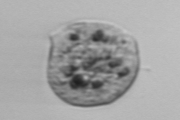
Label: Amoeba